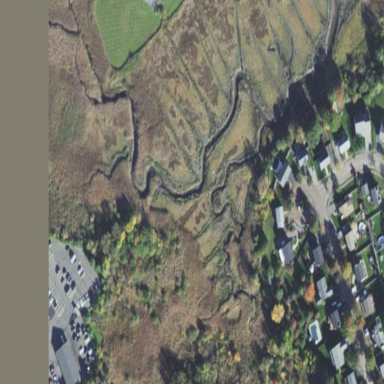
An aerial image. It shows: Saltmarsh wetland.